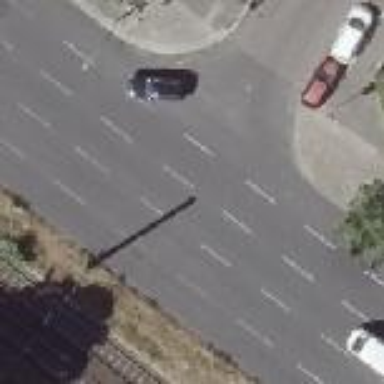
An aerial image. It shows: Primary highway junction.